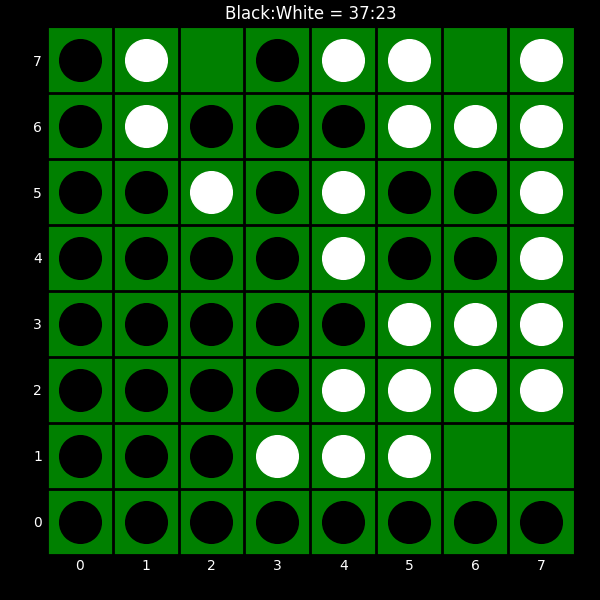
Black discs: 37
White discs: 23